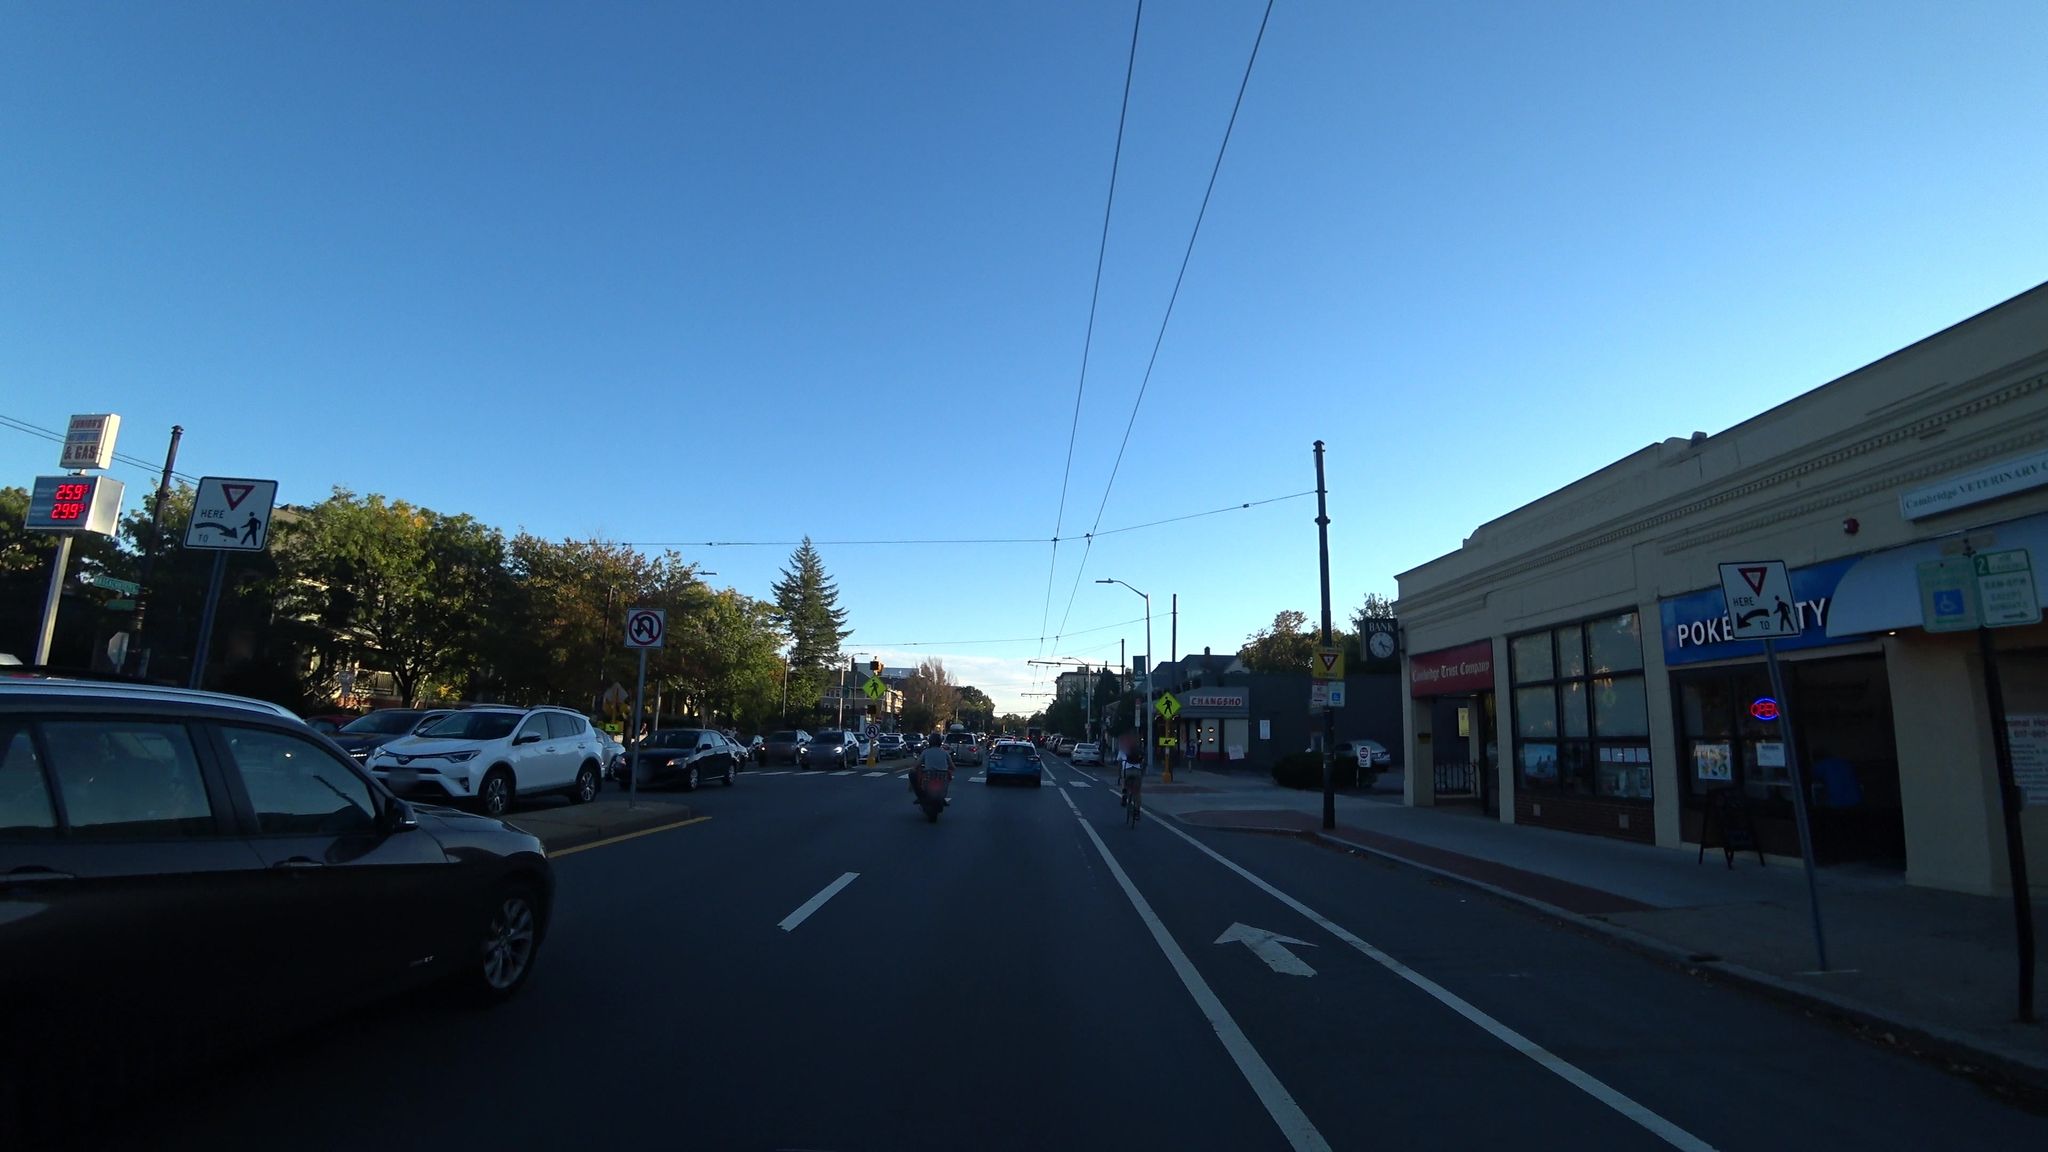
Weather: clear
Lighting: day
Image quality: good
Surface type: driving surface
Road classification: primary
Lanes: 2
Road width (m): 26.8
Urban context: urban centre
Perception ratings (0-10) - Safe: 2.64, Lively: 7.97, Beautiful: 4.76, Boring: 0.99, Depressing: 4.5, Wealthy: 3.98